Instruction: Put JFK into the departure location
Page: home
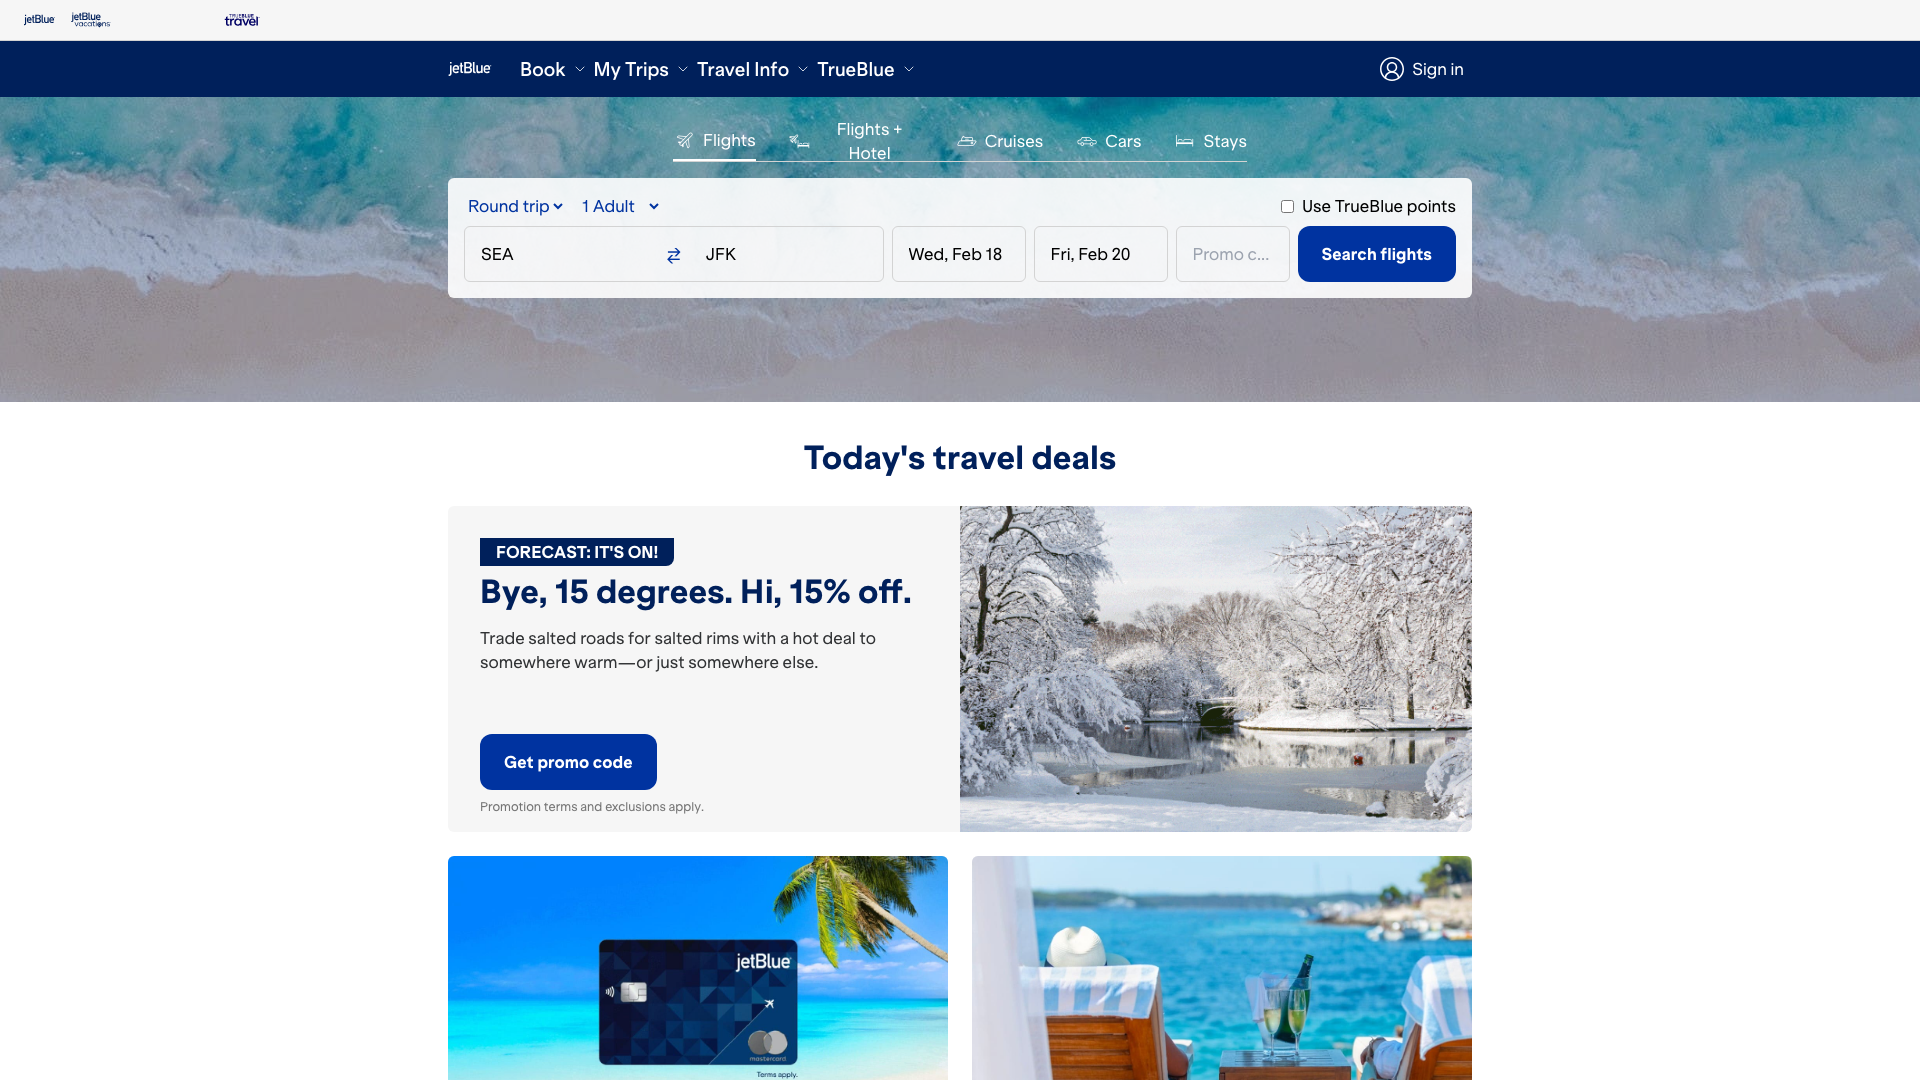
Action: type